Question: What mode shown?
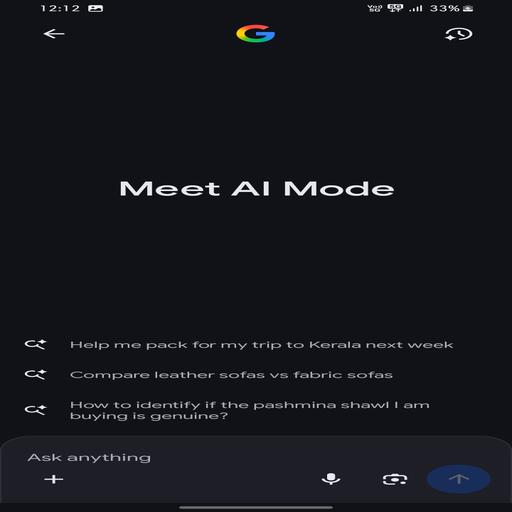
Answer: AI Mode